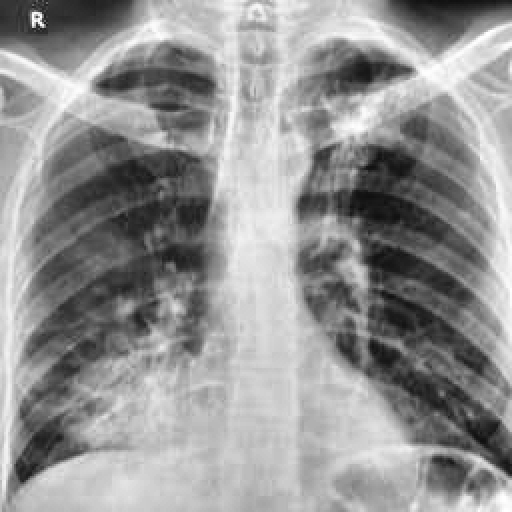
Finding: TUBERCULOSIS